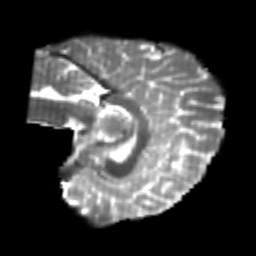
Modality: T2w
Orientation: sagittal
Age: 20
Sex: female
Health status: healthy
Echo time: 0.074 s